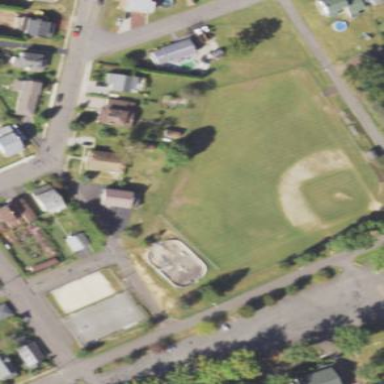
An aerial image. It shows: Baseball pitch for leisure land.